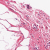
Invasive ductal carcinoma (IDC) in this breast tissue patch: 0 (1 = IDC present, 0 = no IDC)